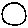
Label: circle